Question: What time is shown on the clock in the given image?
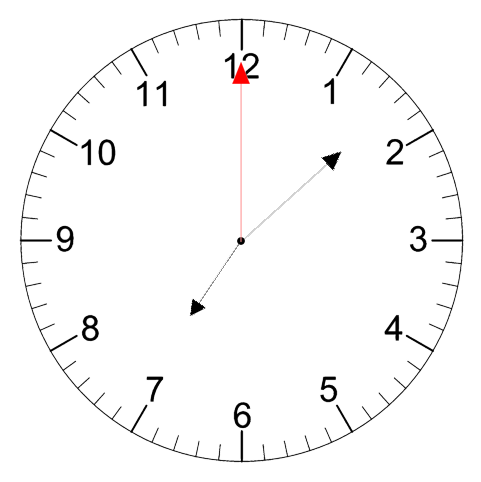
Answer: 07:08:00